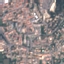
Label: Residential